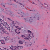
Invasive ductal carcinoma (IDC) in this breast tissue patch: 1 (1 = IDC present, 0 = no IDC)